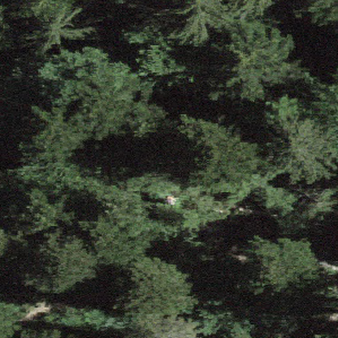
Label: other